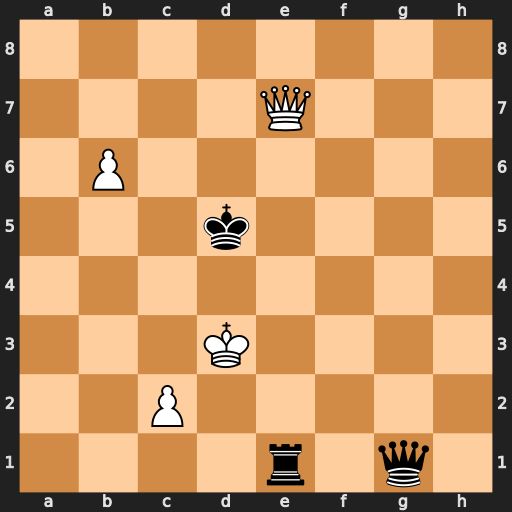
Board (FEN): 8/4Q3/1P6/3k4/8/3K4/2P5/4r1q1
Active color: w
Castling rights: -
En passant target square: -
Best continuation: c4+ Kc6 Qc7#